The picture encodes a bearing's raw vibration samples as pixel intensities in a 2-D grid. What is the most likely bearing condition (normal, inner_race, outer_race, ball)?
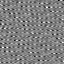
Answer: outer_race